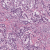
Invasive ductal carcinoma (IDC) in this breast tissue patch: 1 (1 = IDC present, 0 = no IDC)